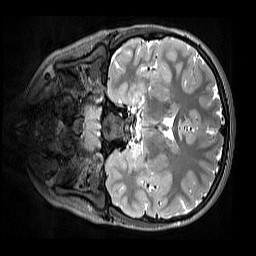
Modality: T2w
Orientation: coronal
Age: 11
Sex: male
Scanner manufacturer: siemens
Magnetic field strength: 3 T
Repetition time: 3.2 s
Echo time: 0.408 s